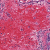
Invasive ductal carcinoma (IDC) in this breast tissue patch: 0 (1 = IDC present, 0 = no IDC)